Field crop: maize
Growth stage: 2
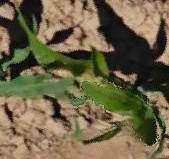
Species: maize